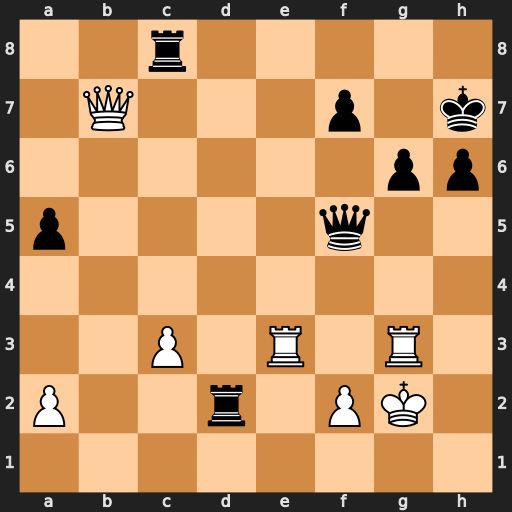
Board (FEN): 2r5/1Q3p1k/6pp/p4q2/8/2P1R1R1/P2r1PK1/8
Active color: w
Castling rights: -
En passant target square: -
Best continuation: Ref3 Rb2 Qxb2